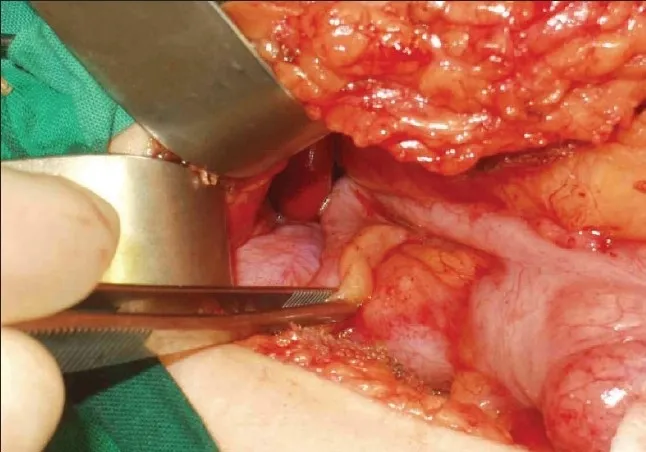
Minimally inflammed appendix.
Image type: medical_photograph (other_medical_photograph)